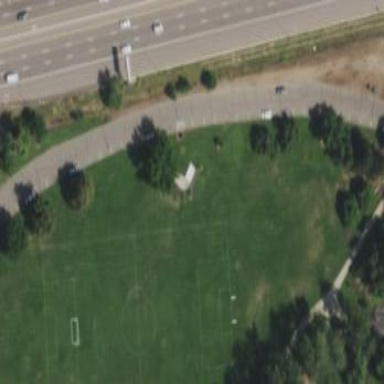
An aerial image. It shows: Soccer pitch designated for leisure and sports activities.